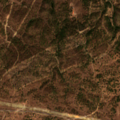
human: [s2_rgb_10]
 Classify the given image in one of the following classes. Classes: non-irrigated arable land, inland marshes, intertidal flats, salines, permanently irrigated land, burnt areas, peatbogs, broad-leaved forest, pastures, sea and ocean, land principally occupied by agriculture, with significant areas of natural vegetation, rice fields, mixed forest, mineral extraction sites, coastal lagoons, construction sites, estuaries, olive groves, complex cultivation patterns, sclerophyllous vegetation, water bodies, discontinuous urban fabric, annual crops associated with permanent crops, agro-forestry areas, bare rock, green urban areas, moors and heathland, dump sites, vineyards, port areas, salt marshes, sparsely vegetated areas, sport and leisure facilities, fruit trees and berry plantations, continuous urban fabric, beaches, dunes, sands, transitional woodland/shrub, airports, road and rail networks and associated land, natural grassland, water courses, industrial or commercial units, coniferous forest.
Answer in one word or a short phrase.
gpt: pastures, agro-forestry areas, broad-leaved forest, transitional woodland/shrub